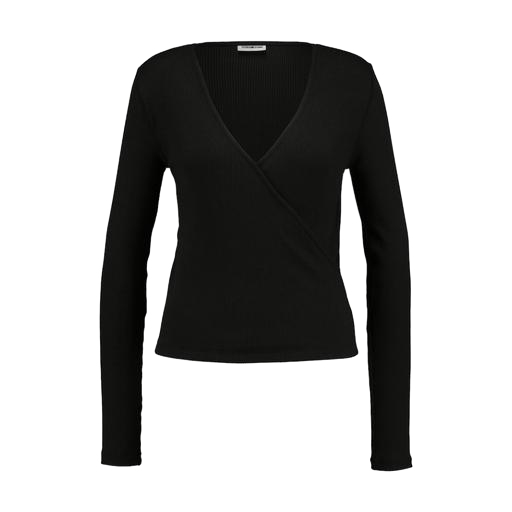
black long-sleeved wrap top, black long-sleeve wrap top, black henley long-sleeved ribbed-jersey top, white background